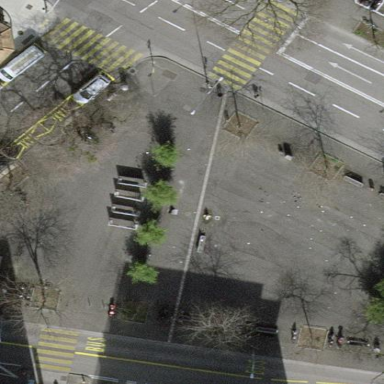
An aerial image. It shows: Asphalt pedestrian road.